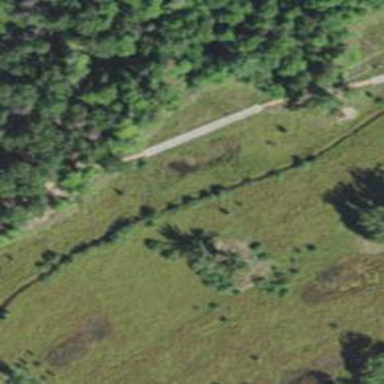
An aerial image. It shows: Path.